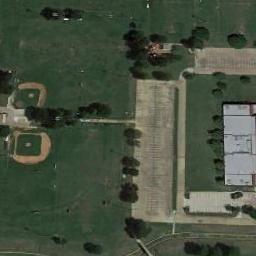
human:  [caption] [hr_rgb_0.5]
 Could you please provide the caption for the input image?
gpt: Two adjacent squared baseball diamonds on the lawn with some trees and some open areas beside .

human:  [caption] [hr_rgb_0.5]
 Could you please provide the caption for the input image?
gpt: There are two baseball diamonds in the grass in the left of the houses .

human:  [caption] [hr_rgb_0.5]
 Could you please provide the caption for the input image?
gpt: There is a lot of vegetation near the baseball field .

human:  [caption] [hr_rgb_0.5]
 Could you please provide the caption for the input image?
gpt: Two baseball diamonds are in the middle of grass next to an open place .

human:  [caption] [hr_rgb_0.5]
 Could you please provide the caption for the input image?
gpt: There is a large vacant lot next to two baseball diamonds .